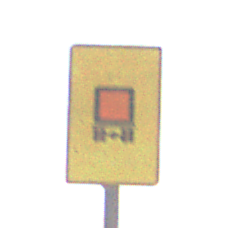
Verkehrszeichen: KennzeichnungspflichtigeFahrzeugeGefaehrlicheGueterOhnePfeilsymbol
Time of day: Midday
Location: Outdoor (Nature)
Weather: PartlyCloudy
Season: NotSpecified
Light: Natural